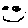
Label: smiley face